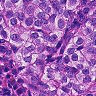
Metastatic tissue present: yes